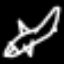
Label: airplane